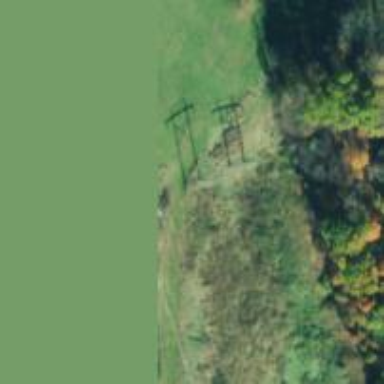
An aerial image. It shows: H-frame power tower design.